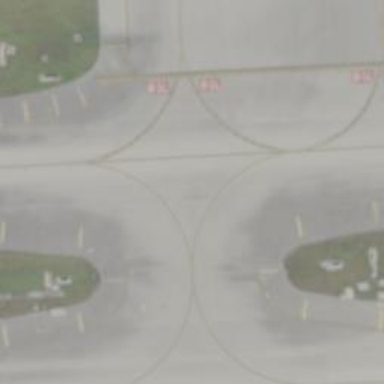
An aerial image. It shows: View of taxiway at the airport.